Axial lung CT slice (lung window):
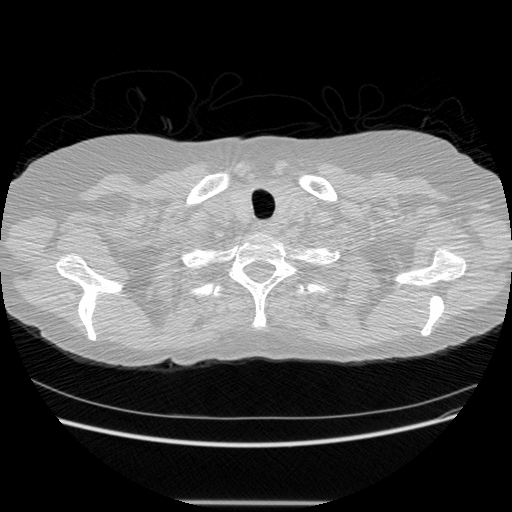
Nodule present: no